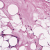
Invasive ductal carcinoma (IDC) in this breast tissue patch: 0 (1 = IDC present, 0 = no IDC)